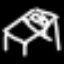
Label: bed